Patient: sex F, age 76
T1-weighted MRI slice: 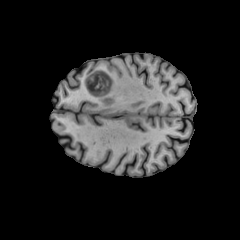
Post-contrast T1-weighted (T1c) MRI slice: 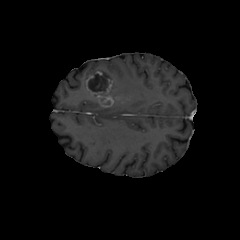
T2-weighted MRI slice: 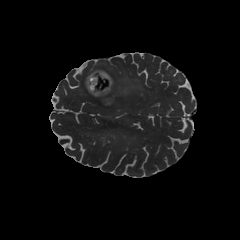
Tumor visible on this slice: yes
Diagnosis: Glioblastoma, IDH-wildtype
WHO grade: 4